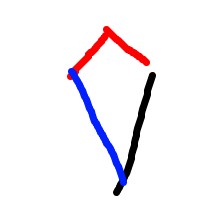
Shape: kite